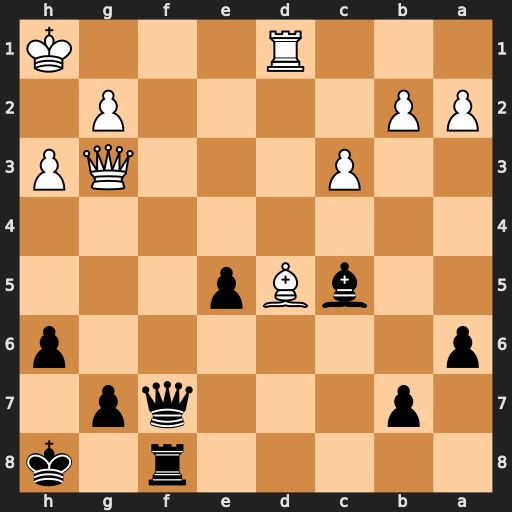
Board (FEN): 5r1k/1p3qp1/p6p/2bBp3/8/2P3QP/PP4P1/3R3K
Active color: b
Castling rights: -
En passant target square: -
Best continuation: Qf1+ Rxf1 Rxf1+ Kh2 Bg1+